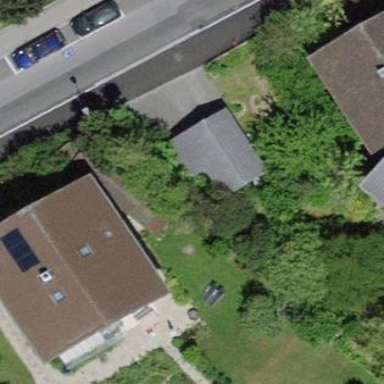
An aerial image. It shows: Detached building.